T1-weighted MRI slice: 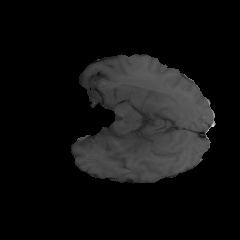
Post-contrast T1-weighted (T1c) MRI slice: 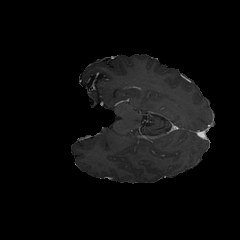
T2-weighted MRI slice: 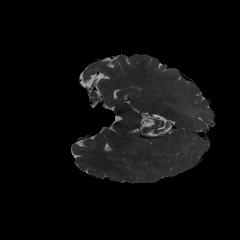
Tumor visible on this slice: no